Question: I'm using a package > <URL>
But I'm getting a Undefined offset: 1 when uploading, although the CSV does upload and works this error is thrown which obviously I don't the client see or think there's a problem.
Here's the method in question:
'''
public function postUpload()
{
$file = Input::file('file');
$name = time() . '-' . $file->getClientOriginalName();
$moved = $file->move(public_path() . '/uploads/CSV', $name);
DB::table('wc_program_1')->truncate();
$csv = new Reader($moved);
$csv->setOffset(0); //because we don't want to insert the header
$nbInsert = $csv->each(function ($row) use (&$sth) {
DB::table('wc_program_1')->insert(
array(
'Road' => $row[0],
'Parish' => $row[1],
'WorkType' => $row[2],
'TrafficManagement' => $row[3],
'Duration' => $row[4],
'Start' => $row[5]
)
);
return true;
});
return Redirect::to('admin/programmes')->with('flash_success', 'Upload completed &amp; new data inserted.');
}
'''
And here the table structure:

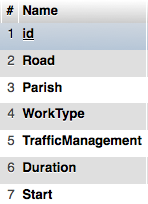
Answer: There must be more to the error? 'Undefined Offset: 1 in somefile.php on line #4323' or w/e
Anyways it references a missing index from an array.
The only array I see is '$row' so '$row[1]' does not exist.
If you just want to quickly patch it then I suggest this:
'''
'Parish' => (isset($row[1]) ? $row[1] : ''),
'''
It would probably be a good idea to do this for all of them such as:
'''
'Road' => (isset($row[0]) ? $row[0] : ''),
'''